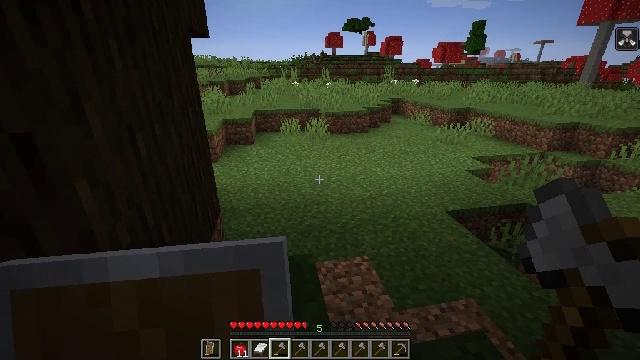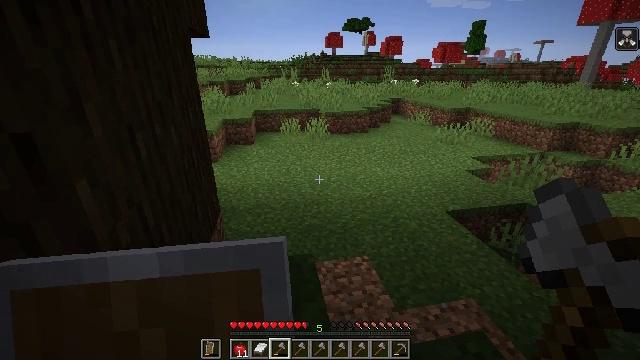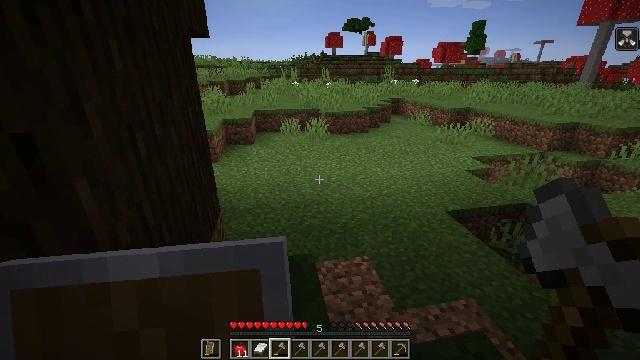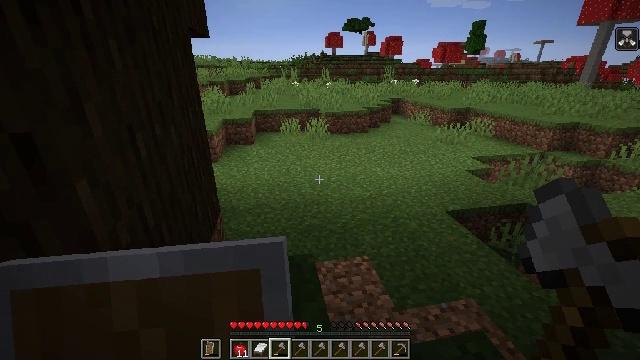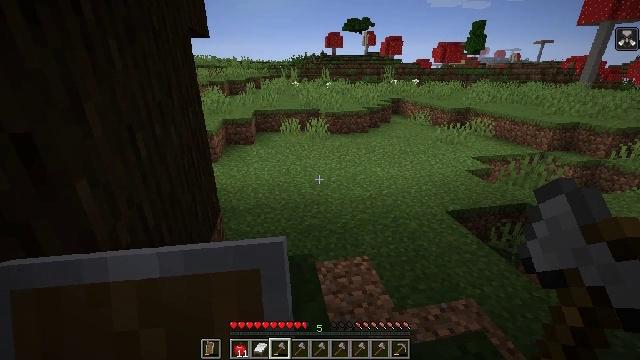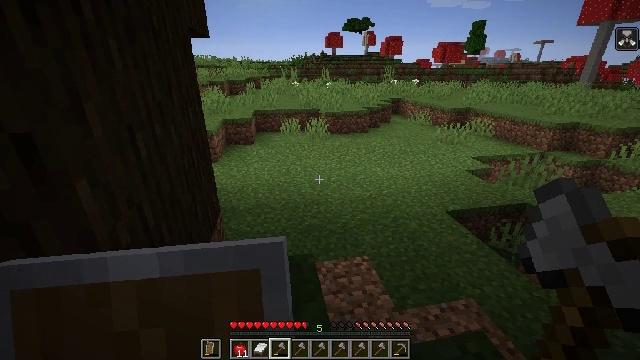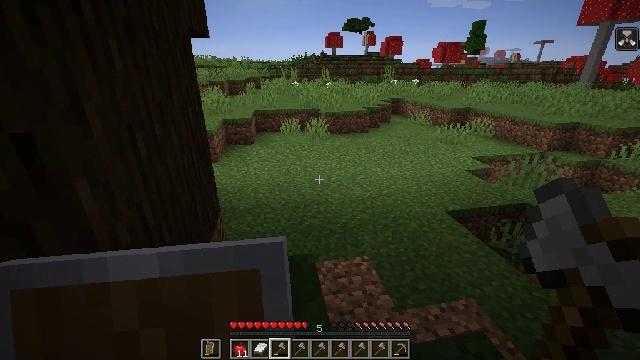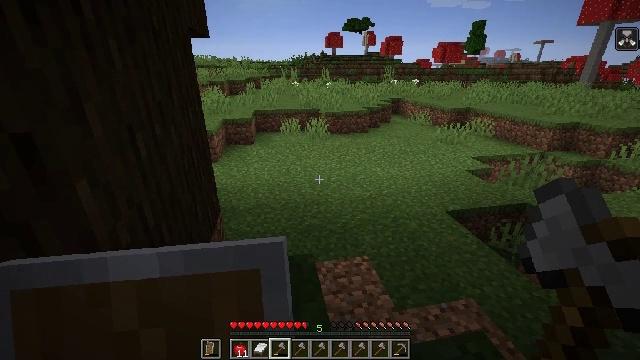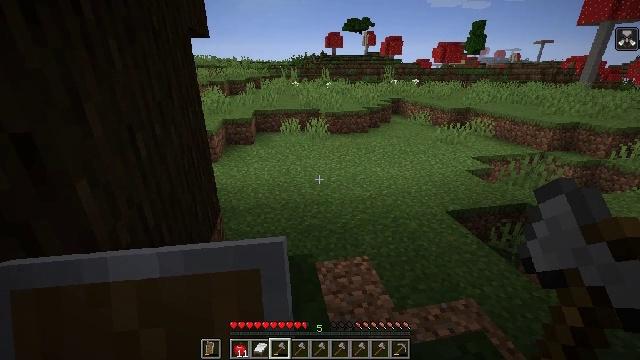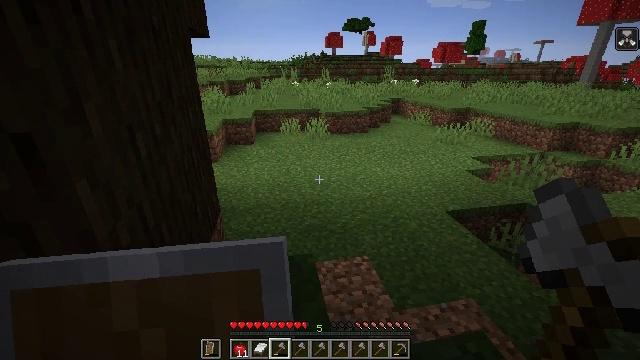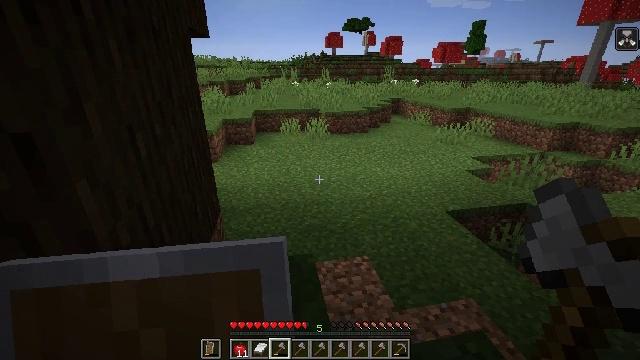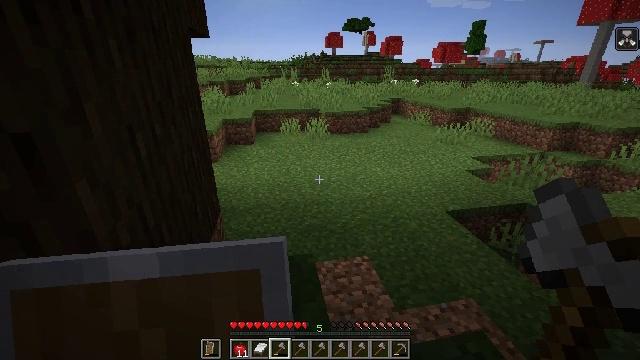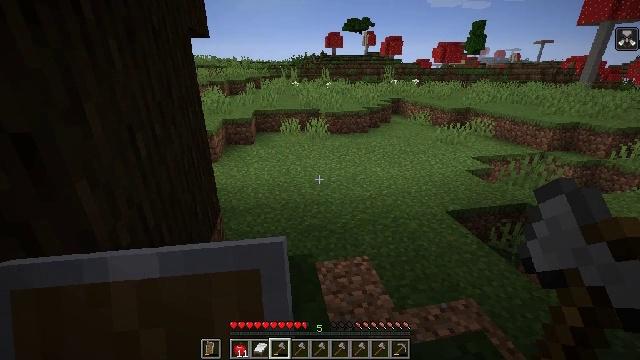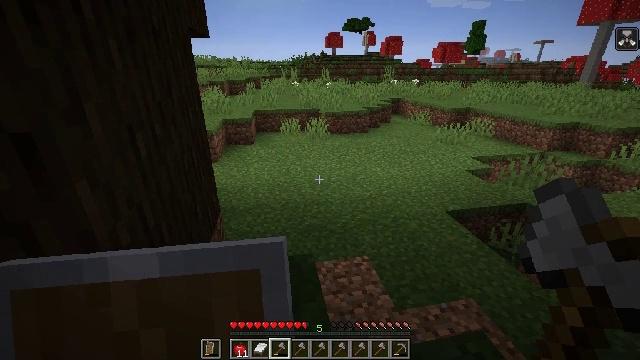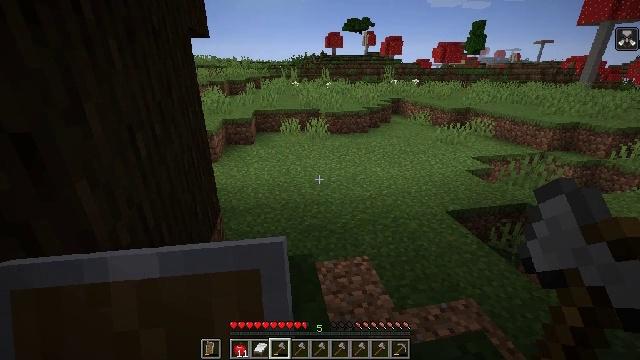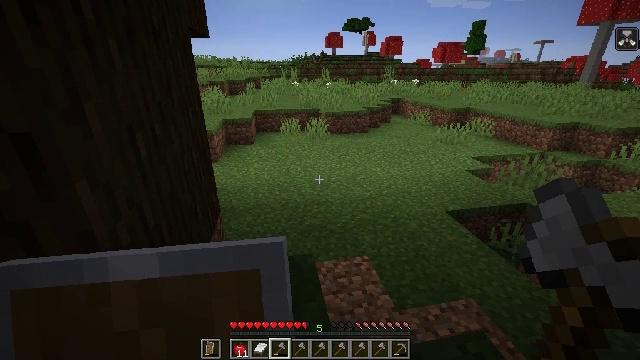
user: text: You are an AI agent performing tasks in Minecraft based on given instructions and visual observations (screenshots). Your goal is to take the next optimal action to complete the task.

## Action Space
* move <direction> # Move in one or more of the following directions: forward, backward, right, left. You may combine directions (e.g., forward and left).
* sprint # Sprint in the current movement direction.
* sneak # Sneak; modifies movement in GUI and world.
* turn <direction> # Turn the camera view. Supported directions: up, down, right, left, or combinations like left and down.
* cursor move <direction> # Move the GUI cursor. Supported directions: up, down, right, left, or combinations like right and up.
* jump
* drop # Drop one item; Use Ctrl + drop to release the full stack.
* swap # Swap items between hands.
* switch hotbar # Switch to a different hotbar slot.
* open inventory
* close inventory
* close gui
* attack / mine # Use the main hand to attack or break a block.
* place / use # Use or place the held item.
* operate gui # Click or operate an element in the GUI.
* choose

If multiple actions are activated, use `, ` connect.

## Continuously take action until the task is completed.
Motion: motion action
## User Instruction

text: Gather dark oak log for crafting.
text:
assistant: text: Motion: no_op
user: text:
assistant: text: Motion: no_op
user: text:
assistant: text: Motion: no_op
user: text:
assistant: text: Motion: no_op
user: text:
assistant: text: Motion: no_op
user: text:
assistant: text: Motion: no_op
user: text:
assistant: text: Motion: no_op
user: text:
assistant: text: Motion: no_op
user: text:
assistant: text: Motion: no_op
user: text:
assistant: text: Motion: no_op
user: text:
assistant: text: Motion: no_op
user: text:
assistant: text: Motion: no_op
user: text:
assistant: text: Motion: no_op
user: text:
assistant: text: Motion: no_op
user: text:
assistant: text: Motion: no_op
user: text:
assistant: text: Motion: no_op
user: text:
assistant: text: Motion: no_op
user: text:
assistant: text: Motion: no_op
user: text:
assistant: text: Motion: no_op
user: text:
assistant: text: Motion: no_op
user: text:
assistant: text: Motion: no_op
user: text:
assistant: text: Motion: no_op
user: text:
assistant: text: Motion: no_op
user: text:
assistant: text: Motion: no_op
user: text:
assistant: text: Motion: no_op
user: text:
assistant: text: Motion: no_op
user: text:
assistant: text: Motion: no_op
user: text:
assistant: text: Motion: no_op
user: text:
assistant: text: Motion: no_op
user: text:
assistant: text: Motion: no_op